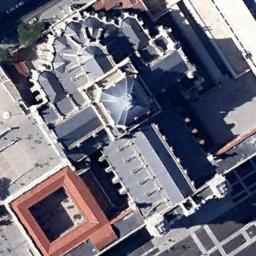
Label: palace